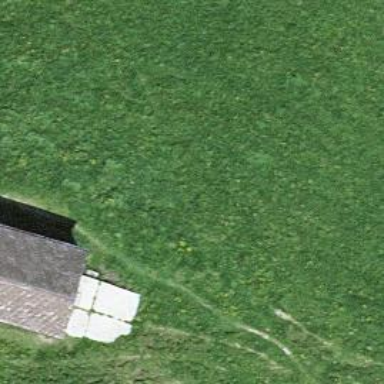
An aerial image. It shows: Path covered with grass.